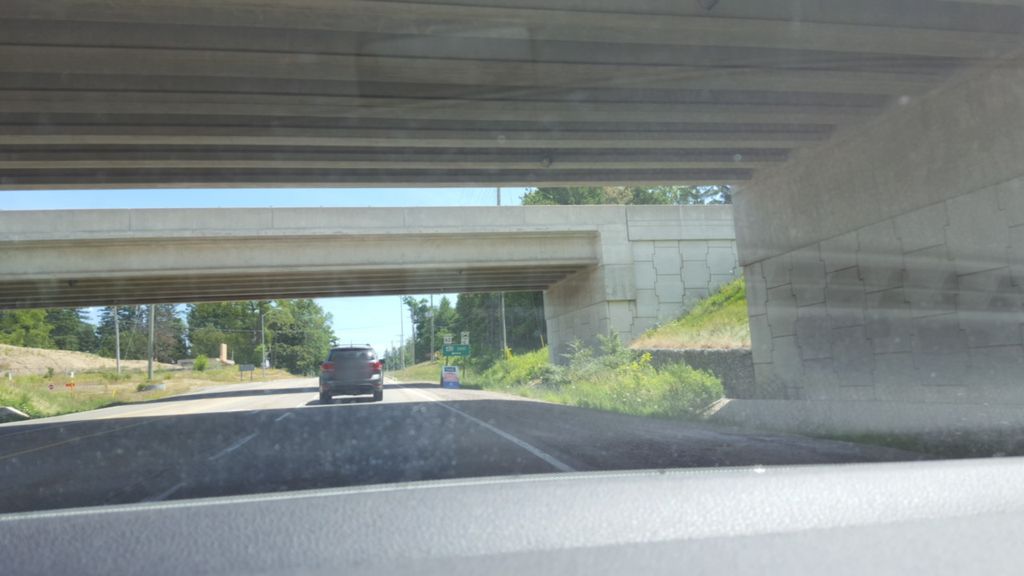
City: hamilton